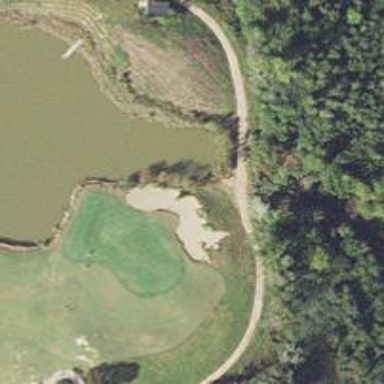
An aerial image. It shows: Pathway for golfing.